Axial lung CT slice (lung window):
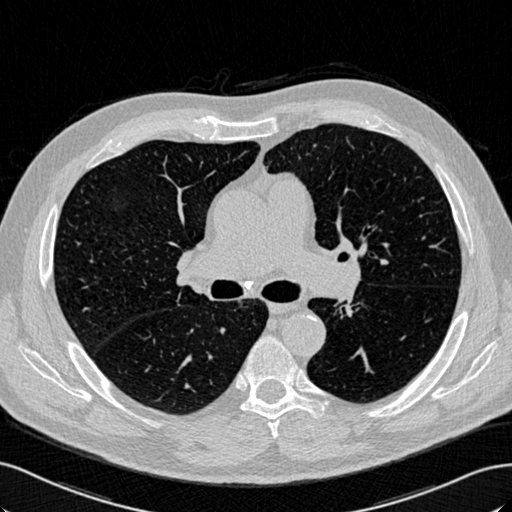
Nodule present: no